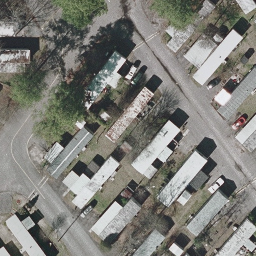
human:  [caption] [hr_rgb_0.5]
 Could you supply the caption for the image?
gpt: Many mobile homes are arranged neatly in the mobile home park .

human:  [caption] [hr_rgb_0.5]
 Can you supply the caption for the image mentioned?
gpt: Many mobile homes arranged neatly in the mobile home park and some roads go through this area .

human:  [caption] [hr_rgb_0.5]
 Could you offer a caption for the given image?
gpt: Many mobile homes arranged neatly in the mobile home park .

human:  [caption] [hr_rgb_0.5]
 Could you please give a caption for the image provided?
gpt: Lots of mobile homes with plants surrounded in the mobile home park .

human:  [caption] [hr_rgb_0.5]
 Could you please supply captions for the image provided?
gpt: Lots of mobile homes arranged neatly and some roads go through this area .